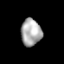
Tissue: lung
Cell type: Epithelial cells
Senescence score: 0.1411
Nuclear area (px): 539
Mean DAPI intensity: 171.566